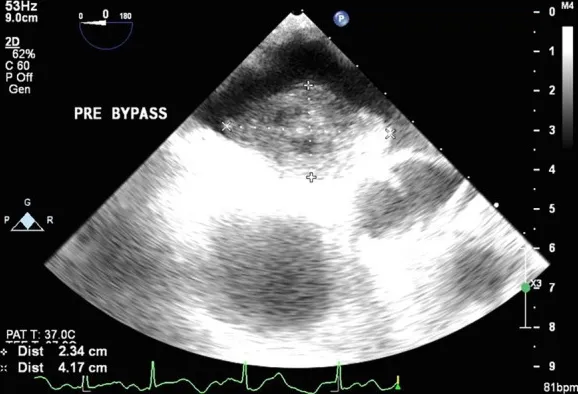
TEE showing a large mass (2.3 cm x 4.2 cm) with attachment to the left atrial side of the atrial septum.
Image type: radiology (ultrasound)